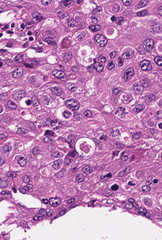
Tumor epithelial tissue: yes
Tumor-associated stroma tissue: no
Normal tissue: no